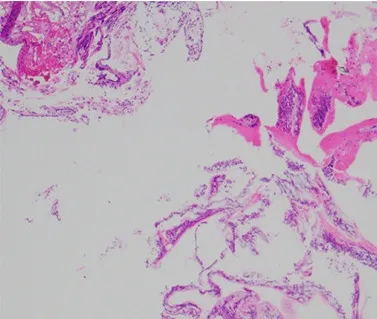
(C) Mucous adenoma.
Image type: pathology (h&e)